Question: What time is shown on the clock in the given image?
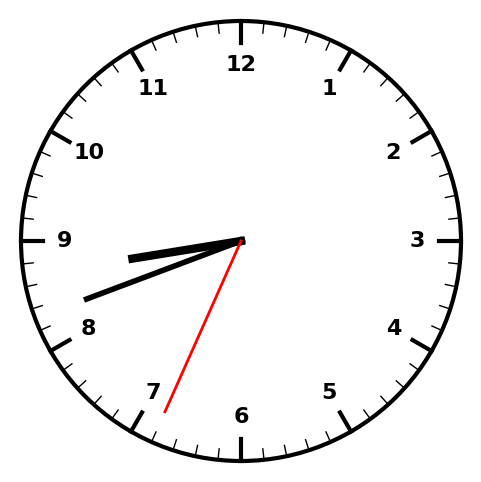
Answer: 08:41:34